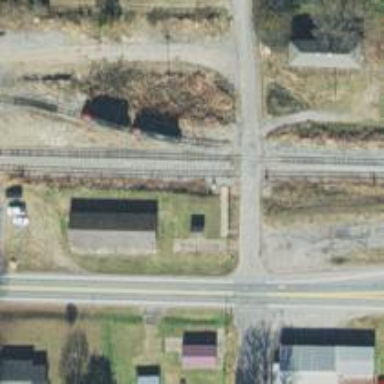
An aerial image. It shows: Rail spur service.